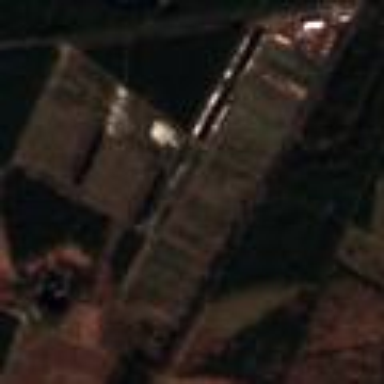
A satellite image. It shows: Plant nursery area.